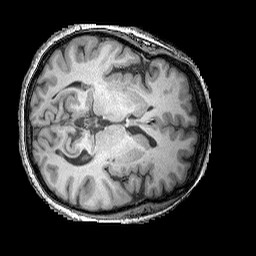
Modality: T1w
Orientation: axial
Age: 59
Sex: male
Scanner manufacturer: siemens
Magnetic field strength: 3 T
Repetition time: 2.25 s
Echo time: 0.00415 s